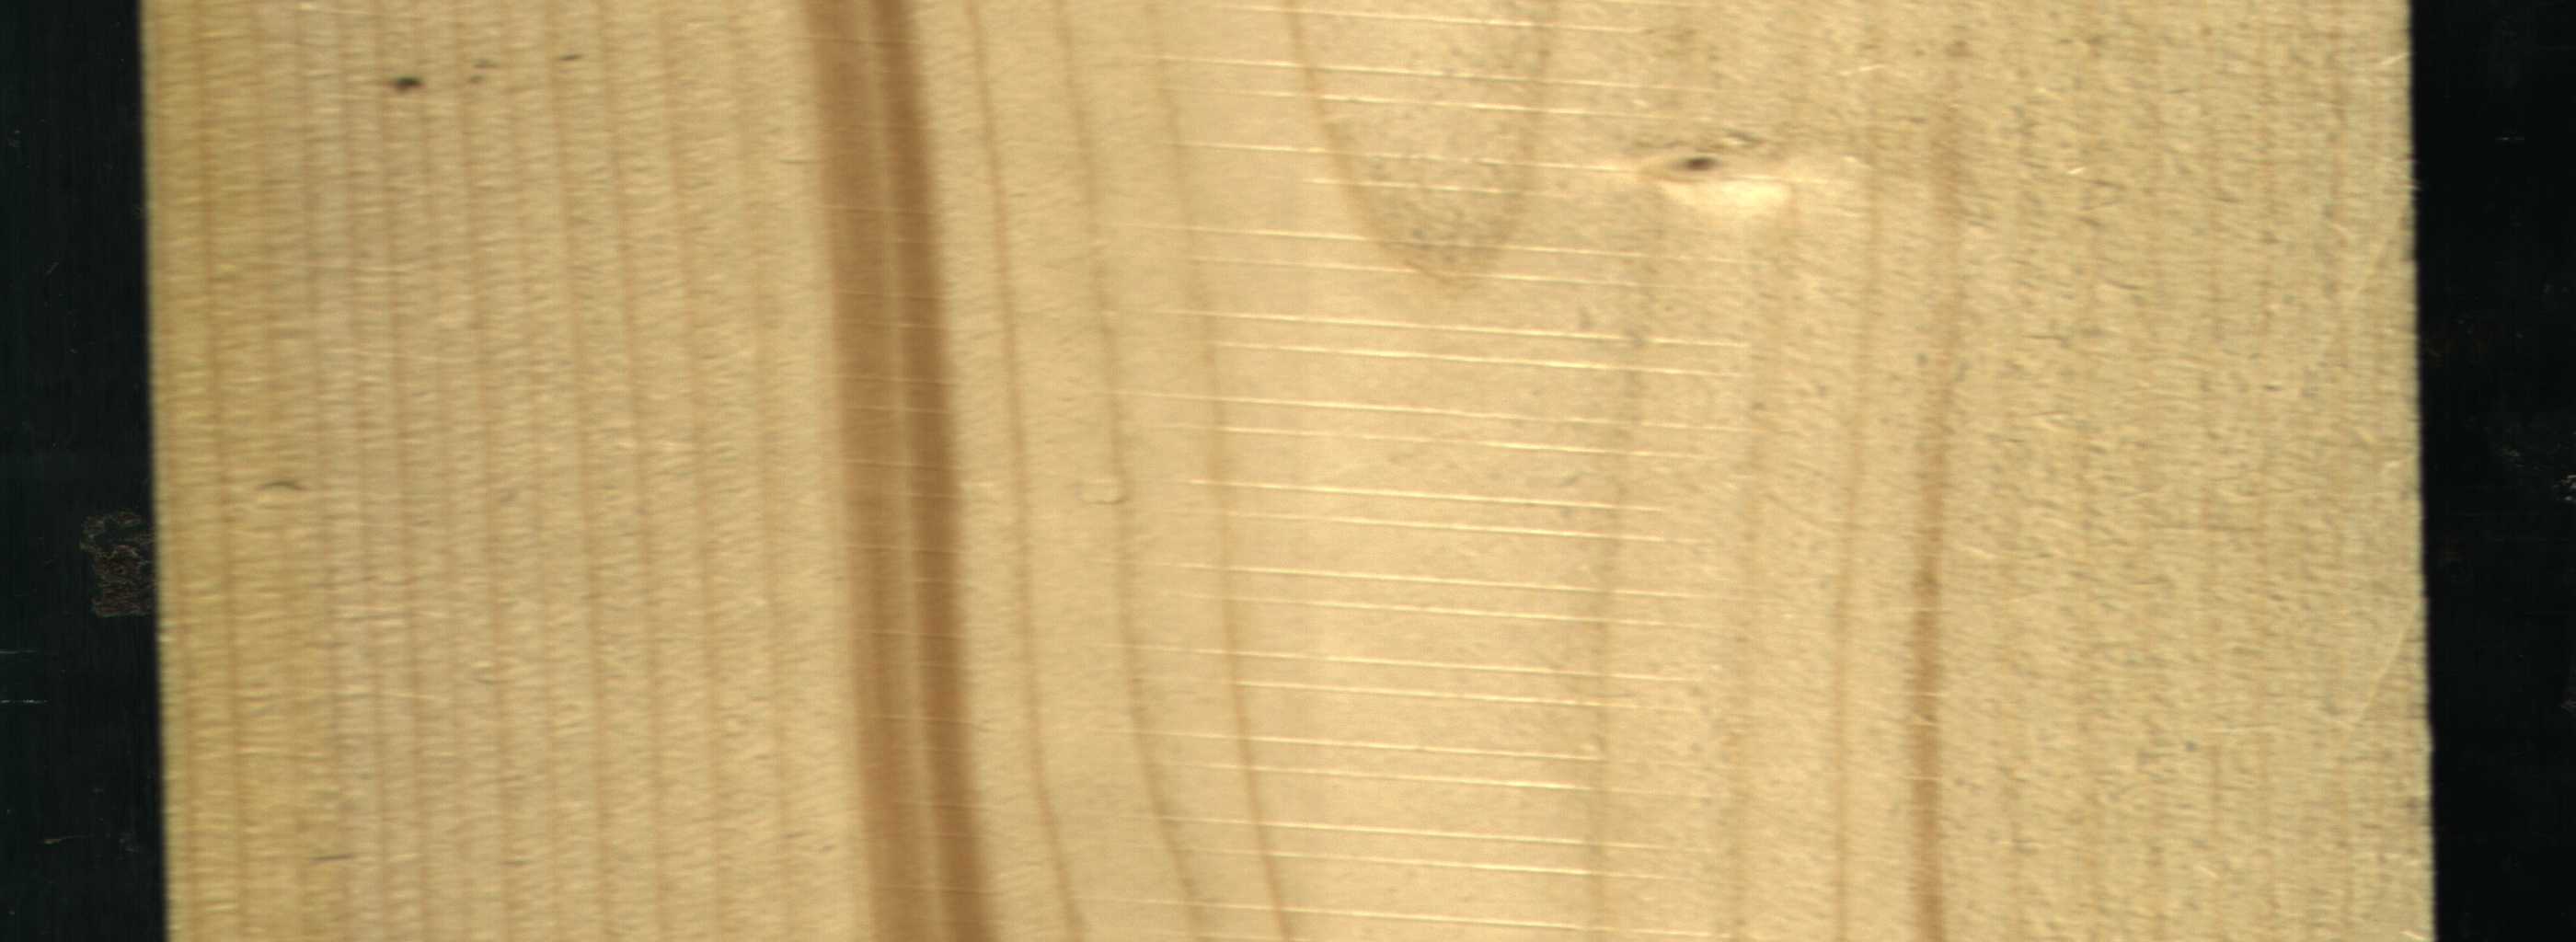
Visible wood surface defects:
Quartzity
Live_Knot